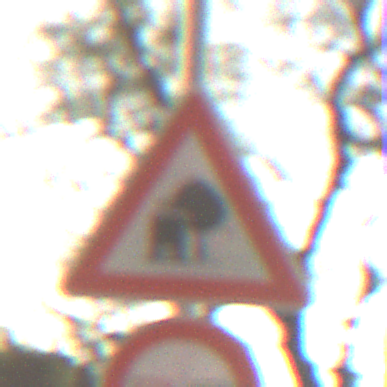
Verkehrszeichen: UnzureichendesLichtraumprofil
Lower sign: Ueberholverbot
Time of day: Night
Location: Outdoor (Nature)
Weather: Clear
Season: NotSpecified
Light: Natural